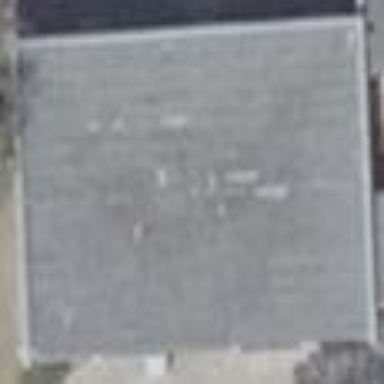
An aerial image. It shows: Part of building.